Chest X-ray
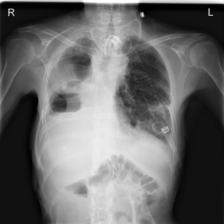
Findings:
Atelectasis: negative
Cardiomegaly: negative
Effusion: positive
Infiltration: negative
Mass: negative
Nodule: negative
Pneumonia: negative
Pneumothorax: negative
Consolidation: negative
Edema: negative
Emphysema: negative
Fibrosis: negative
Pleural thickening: negative
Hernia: negative